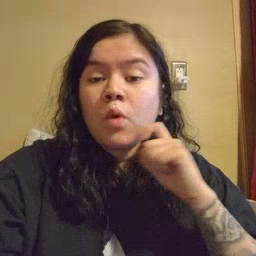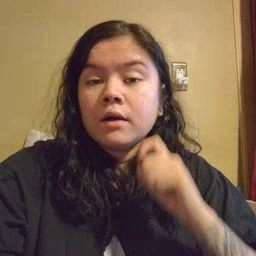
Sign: dry